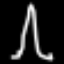
Label: The Eiffel Tower